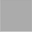
Piece: xx